Aerial crown-view tile of a tropical tree (Barro Colorado Island, Panama), acquired 20250414:
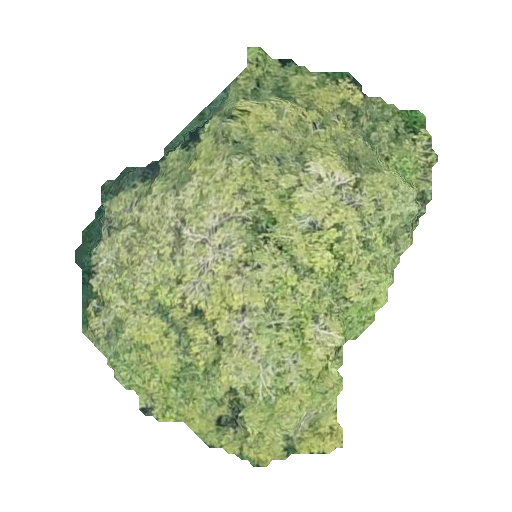
Species: Handroanthus guayacan
GBIF accepted scientific name: Handroanthus guayacan
Crown area: 143.223 m²